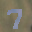
Label: 7